Question: I have the following code:
'''
<?php
if ($foo) {
echo $foo;
}
?>
'''
However, my page is throwing a 500 internal server error (I know this generally means there's an error being logged and the page is aborting prematurely) I do not have access to the error log (as the host is logging to syslog).
I can fix it by doing the following:
'''
<?php
if (isset($foo) && $foo) {
echo $foo;
}
?>
'''
but that's not my question. Is there a server setting that would kill a page attempting to use an unset variable? AFAIK, it only logs a 'Notice', which is normally not enough to kill the page.
Here is the first bit of the phpinfo() output (disclaimer: I have no Windows + FastCGI setup experience)

I added a custom error handler and simply output the $errno and $errstr. As expected, it was an E_NOTICE (8) with message 'Undefined variable'. I'm guessing the 500 internal error has something to do with how it's logging to the syslog.
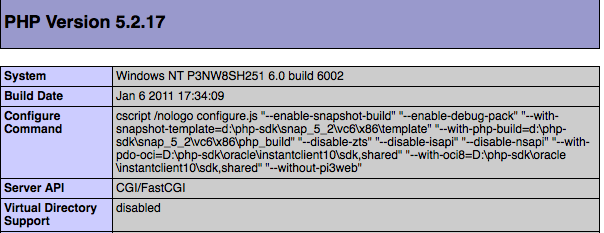
Answer: Implement a <URL>!